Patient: sex F, age 43
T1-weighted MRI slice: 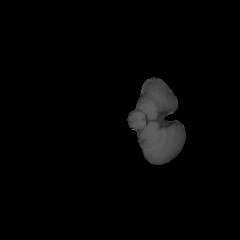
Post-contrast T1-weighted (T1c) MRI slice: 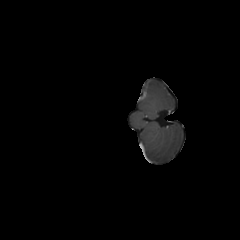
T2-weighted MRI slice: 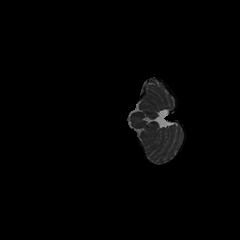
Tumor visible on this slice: no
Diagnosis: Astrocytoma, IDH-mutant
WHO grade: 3